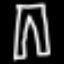
Label: pants